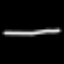
Label: line